Field crop: tomato
Growth stage: 1
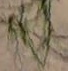
Species: cyperus